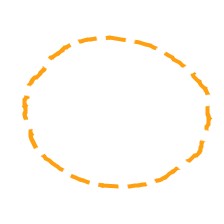
Shape: circle